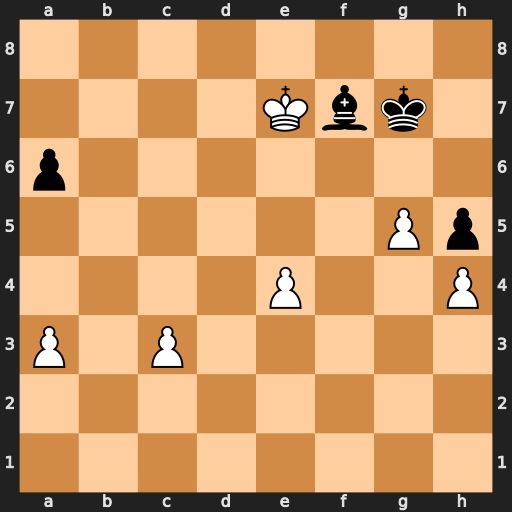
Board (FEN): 8/4Kbk1/p7/6Pp/4P2P/P1P5/8/8
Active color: w
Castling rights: -
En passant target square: -
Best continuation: e5 Bc4 e6